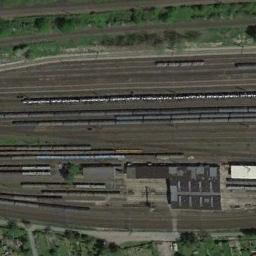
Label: railway